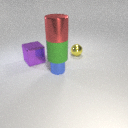
large red metal cylinder above small blue metal cylinder